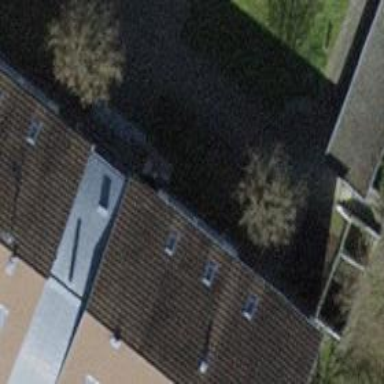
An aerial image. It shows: Terrace building.